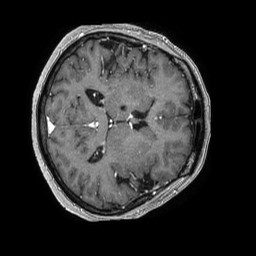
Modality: T1w
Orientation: axial
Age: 72
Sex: female
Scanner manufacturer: philips
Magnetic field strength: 1.5 T
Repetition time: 0.007564 s
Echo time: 0.003443 s